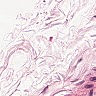
Metastatic tissue present: no